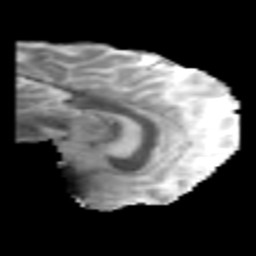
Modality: MD
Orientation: sagittal
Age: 38
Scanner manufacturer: philips
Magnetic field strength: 3 T
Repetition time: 8.549 s
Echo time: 0.1273 s